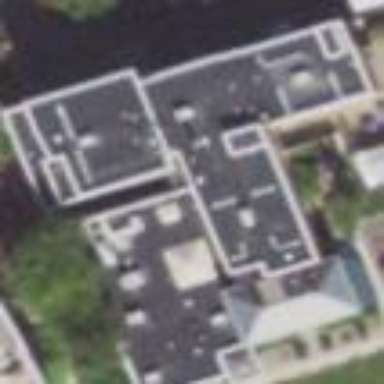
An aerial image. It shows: Nursing home building.